Question: How can we get these two to appear on the same line?

I've tried everything!
'''
<div class="row">
<div class="col-xs-2">
<span class="label label-primary"> Placement: </span>
<%= f.number_field :order, class: "form-control", id: "two", placeholder: 'Put in Order' %>
</div>
</div>
'''
I know it's something in the default setting with bootstrap. I've tried to override it with 'inline-block' or 'inline' for all the classes, but it made no difference.
Maybe you'll have better luck.
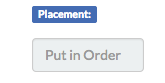
Answer: It looks like you are using ruby (erb) so try something like the following (taken from <URL>:
'''
<%= form_for ... class="form-horizontal" do |f| %>
<div class='form-group'>
<%= f.label :order, 'Placement', class: 'col-sm-2 control-label label label-primary' %>
<div class='col-sm-10'>
<%= f.number_field :order, class: "form-control", id: "two", placeholder: 'Put in Order' %>
</div>
</div>
</form>
'''